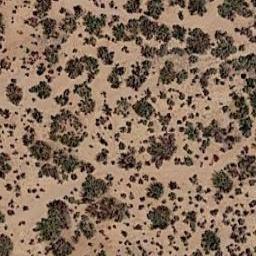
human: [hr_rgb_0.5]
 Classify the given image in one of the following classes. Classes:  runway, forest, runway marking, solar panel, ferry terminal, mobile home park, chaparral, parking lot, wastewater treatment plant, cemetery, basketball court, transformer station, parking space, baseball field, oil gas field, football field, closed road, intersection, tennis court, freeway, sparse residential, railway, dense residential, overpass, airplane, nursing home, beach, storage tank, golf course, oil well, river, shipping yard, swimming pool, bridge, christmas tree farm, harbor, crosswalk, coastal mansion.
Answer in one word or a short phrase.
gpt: chaparral